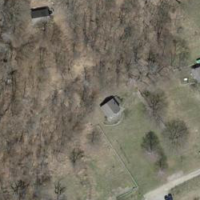
EUNIS habitat code: 41
Species observed at this site:
Vincetoxicum hirundinaria